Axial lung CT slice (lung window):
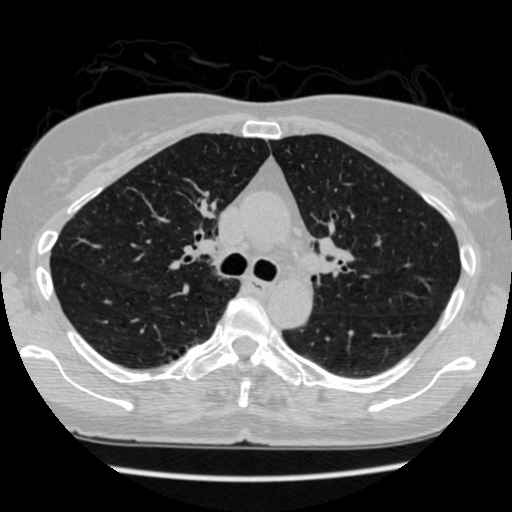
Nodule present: no